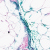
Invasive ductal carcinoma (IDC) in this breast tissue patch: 0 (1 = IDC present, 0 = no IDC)